Question: I could not use 'JInternalFrameForm' in Netbeans.
I did right click on my package and go new but I did not see JInternalFrameForm option.

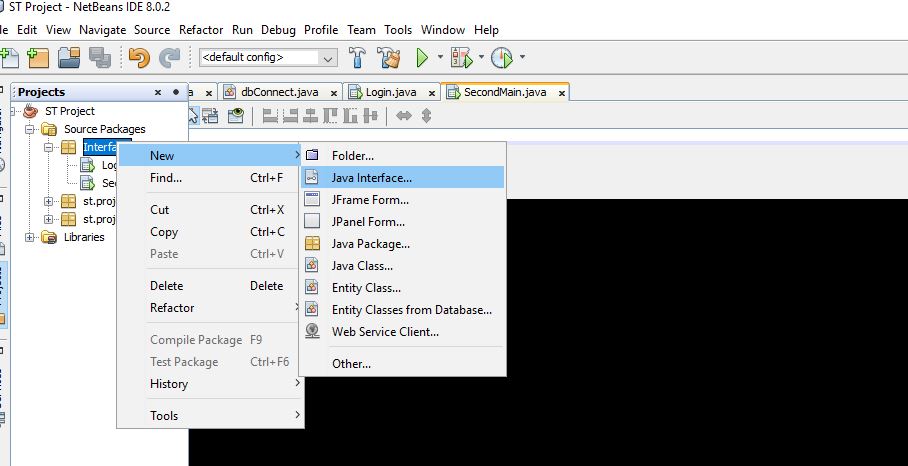
Answer: The right click New menu only shows you options you have commonly used, or only several default options if you haven't used any.
to find JInternalFrameFrom, select the 'Other' Option on the bottom of the options,
Then type in 'JInternalFrame' in the search box of manually find the component inside the 'Swing GUI Form' folder.
see the image below